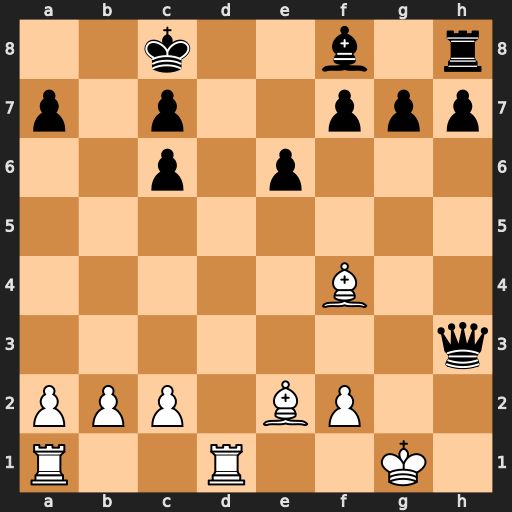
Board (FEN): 2k2b1r/p1p2ppp/2p1p3/8/5B2/7q/PPP1BP2/R2R2K1
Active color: w
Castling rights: -
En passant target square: -
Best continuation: Ba6+ Kb8 Rd8#